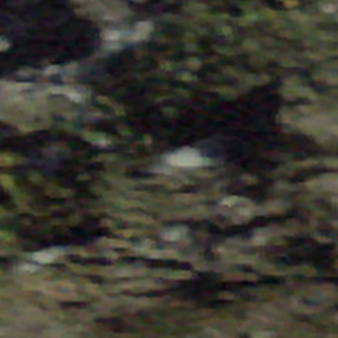
Label: other